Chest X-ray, AP view. Patient: 23 years old, sex F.
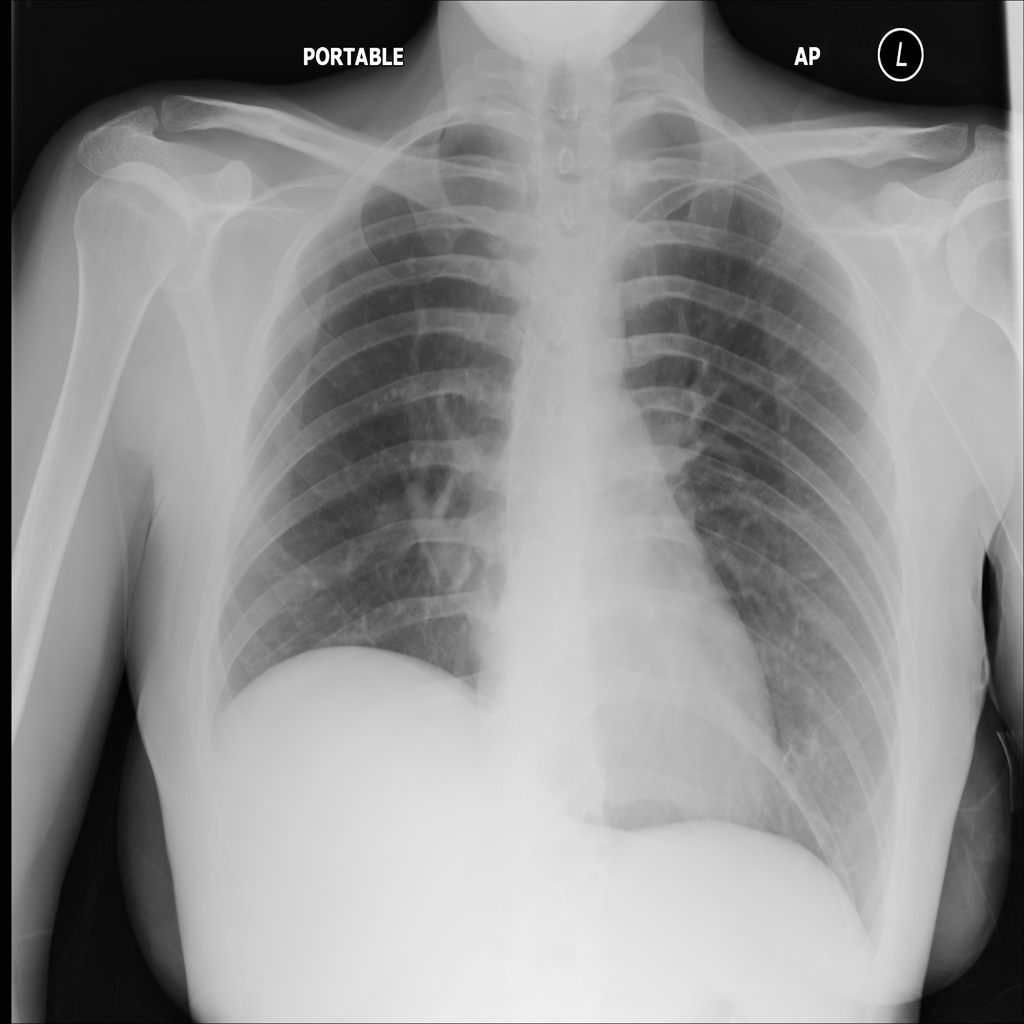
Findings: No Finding